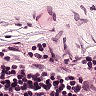
Metastatic tissue present: no